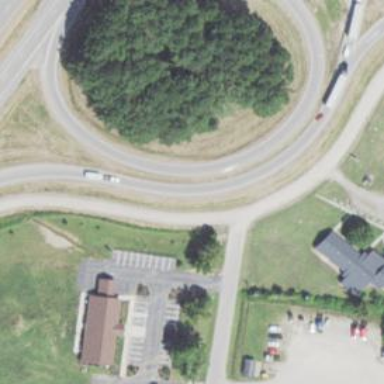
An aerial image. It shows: Trunk link highway.